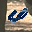
Label: 4